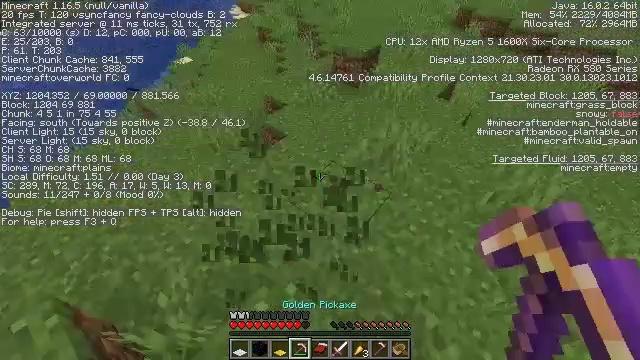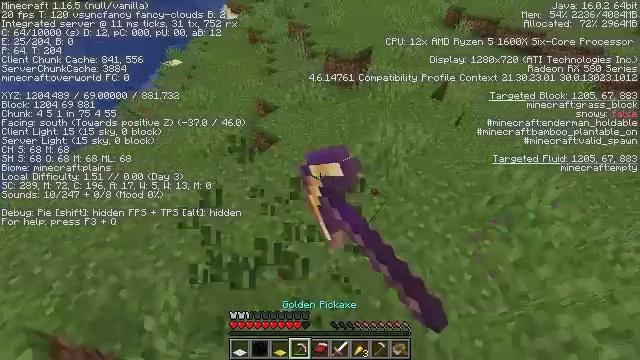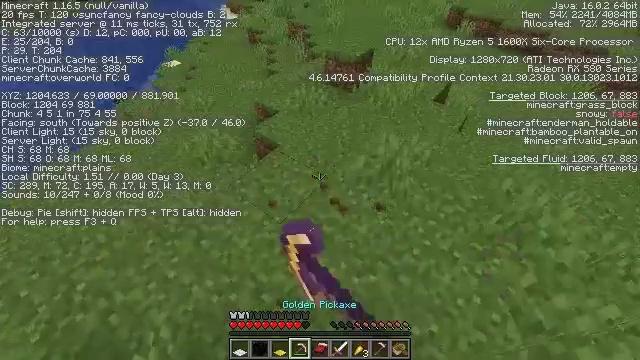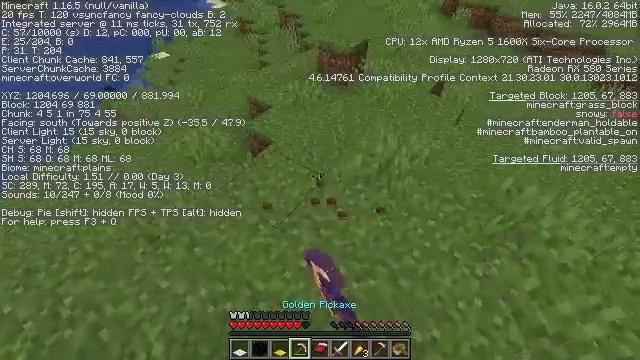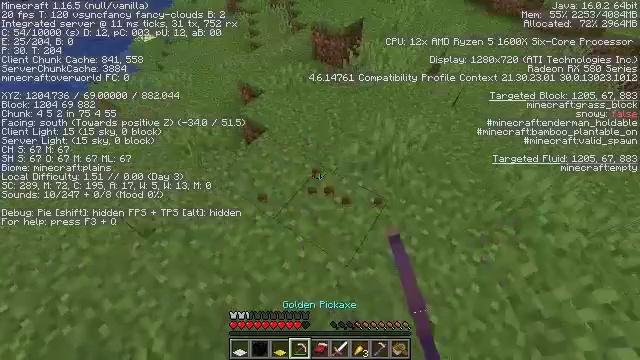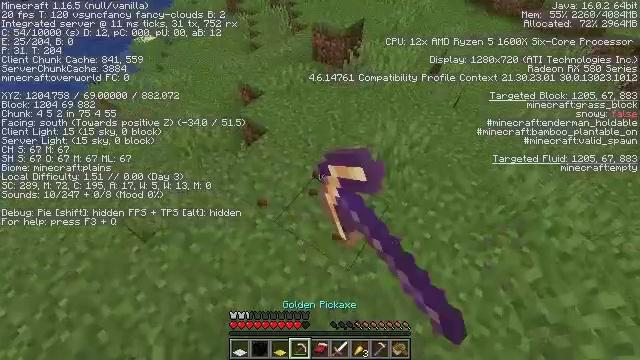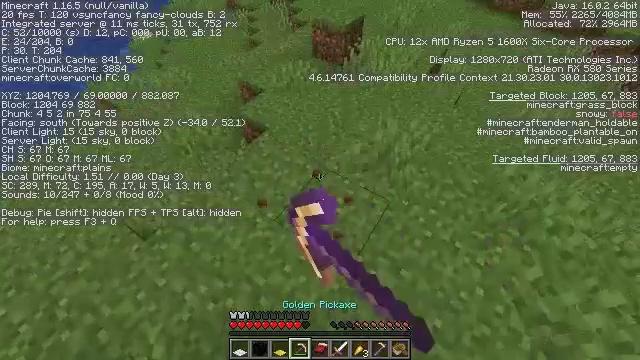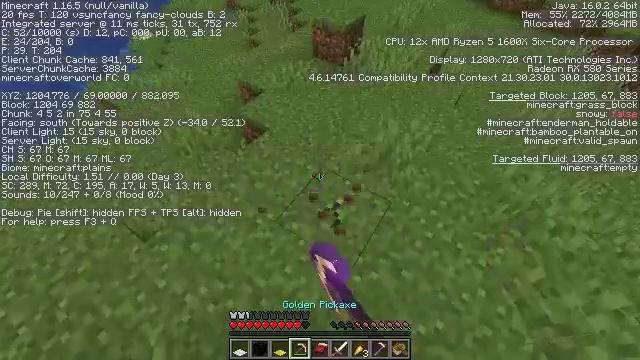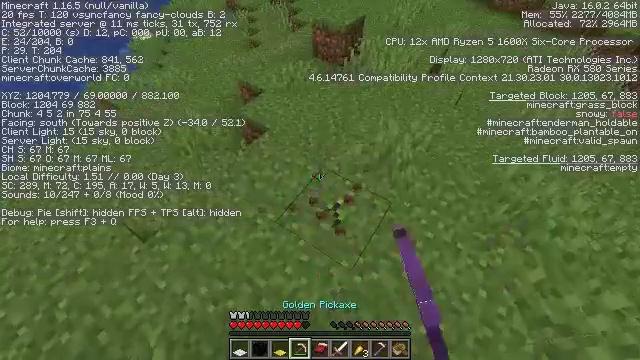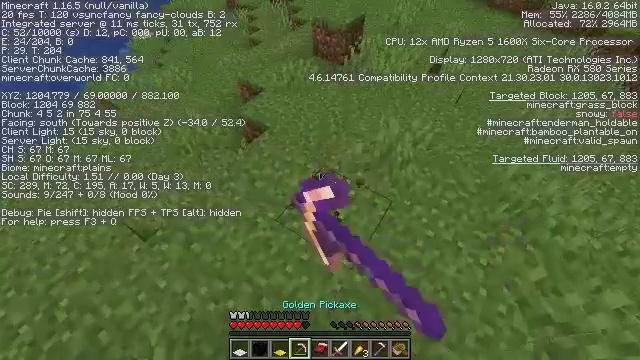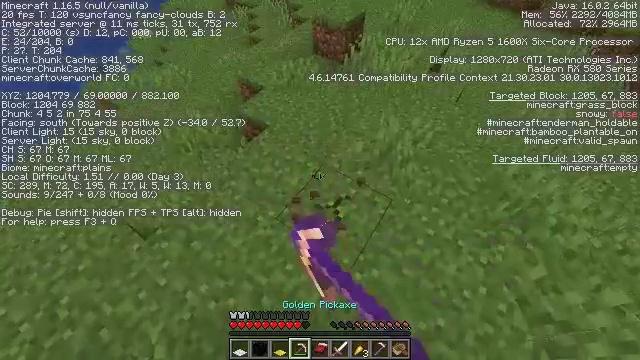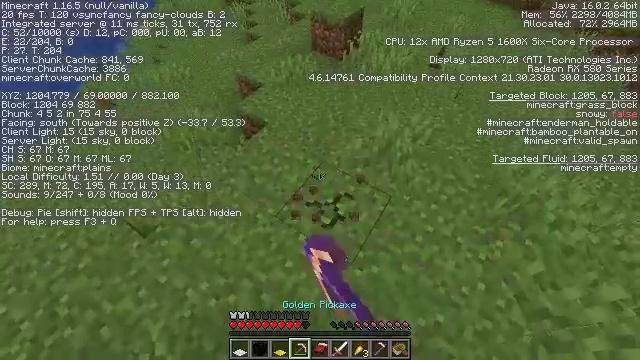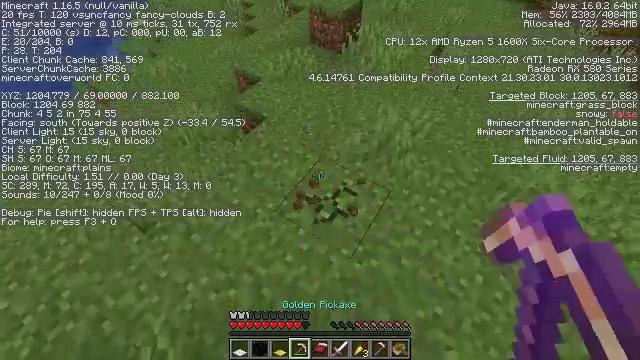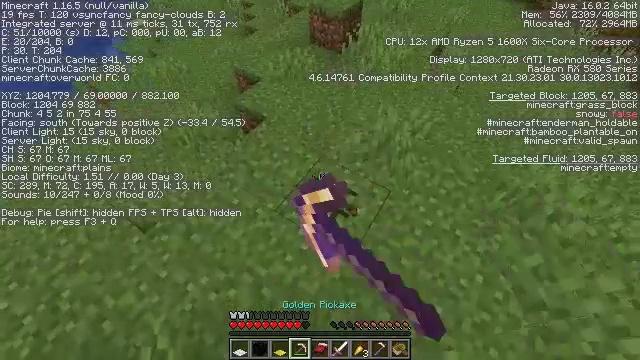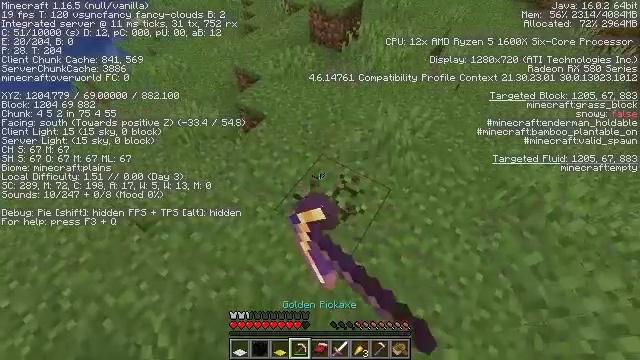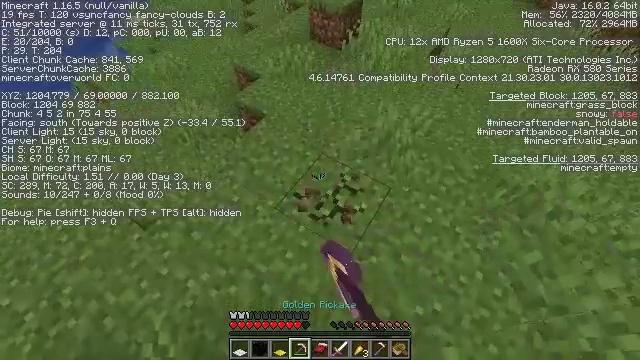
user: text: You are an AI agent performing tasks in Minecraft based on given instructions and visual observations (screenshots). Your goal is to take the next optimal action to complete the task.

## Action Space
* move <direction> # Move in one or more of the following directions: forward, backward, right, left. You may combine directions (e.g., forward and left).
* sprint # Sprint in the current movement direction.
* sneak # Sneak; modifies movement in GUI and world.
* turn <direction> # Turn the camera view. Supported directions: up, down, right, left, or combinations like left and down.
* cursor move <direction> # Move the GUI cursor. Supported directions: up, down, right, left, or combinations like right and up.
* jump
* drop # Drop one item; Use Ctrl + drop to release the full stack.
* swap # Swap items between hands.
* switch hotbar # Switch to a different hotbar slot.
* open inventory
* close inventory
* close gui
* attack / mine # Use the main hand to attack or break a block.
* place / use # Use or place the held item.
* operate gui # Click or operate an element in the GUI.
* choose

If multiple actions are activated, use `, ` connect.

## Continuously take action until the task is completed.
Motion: motion action
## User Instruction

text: Harvest grass block to clear the area.
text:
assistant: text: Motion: move forward, turn right, attack / mine
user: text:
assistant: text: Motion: move forward, attack / mine
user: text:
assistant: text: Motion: turn right and down, attack / mine
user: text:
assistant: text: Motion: turn right and down, attack / mine
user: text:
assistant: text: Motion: attack / mine
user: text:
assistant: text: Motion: attack / mine
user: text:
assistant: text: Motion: attack / mine
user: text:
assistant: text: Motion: attack / mine
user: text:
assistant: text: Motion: attack / mine
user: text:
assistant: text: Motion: attack / mine
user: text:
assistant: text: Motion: attack / mine
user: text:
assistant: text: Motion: turn down, attack / mine
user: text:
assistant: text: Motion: attack / mine
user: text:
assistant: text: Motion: attack / mine
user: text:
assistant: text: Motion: attack / mine
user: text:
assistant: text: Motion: attack / mine
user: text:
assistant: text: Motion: attack / mine
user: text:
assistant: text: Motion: attack / mine
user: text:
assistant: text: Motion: attack / mine
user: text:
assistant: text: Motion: attack / mine
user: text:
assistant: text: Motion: attack / mine
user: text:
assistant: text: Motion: attack / mine
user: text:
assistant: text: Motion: attack / mine
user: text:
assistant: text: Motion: attack / mine
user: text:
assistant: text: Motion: attack / mine
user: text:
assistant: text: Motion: attack / mine